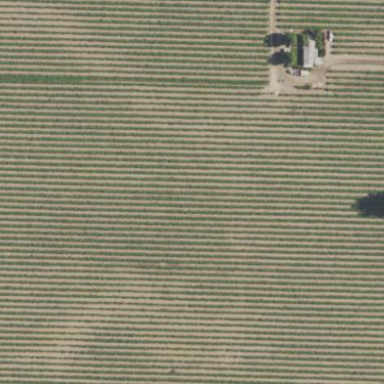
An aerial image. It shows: Vineyard.